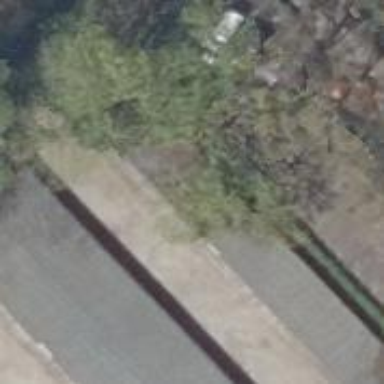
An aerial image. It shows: Group of garages.